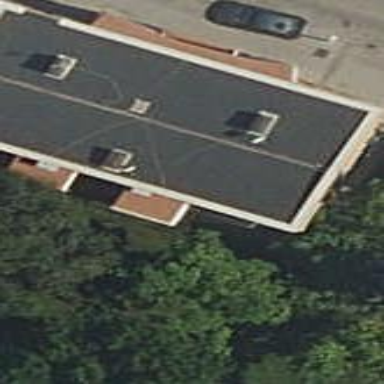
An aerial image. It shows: Hipped roof on apartment building.